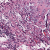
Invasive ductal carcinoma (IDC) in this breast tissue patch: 0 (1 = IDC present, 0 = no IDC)